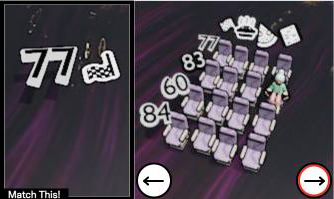
Task: seats
Answer: no